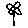
Label: flower